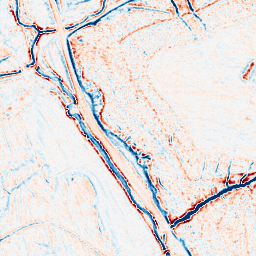
Category: edge_preserving
Decomposition family: bilateral
Decomposition parameters: d: 9
sigma_color: 150
sigma_space: 25
Upsampling method: sinc_blackman
Upsampling parameters: scale: 4
kernel_size: 8
Upsampling scale: 4